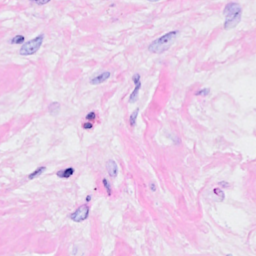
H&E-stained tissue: Breast